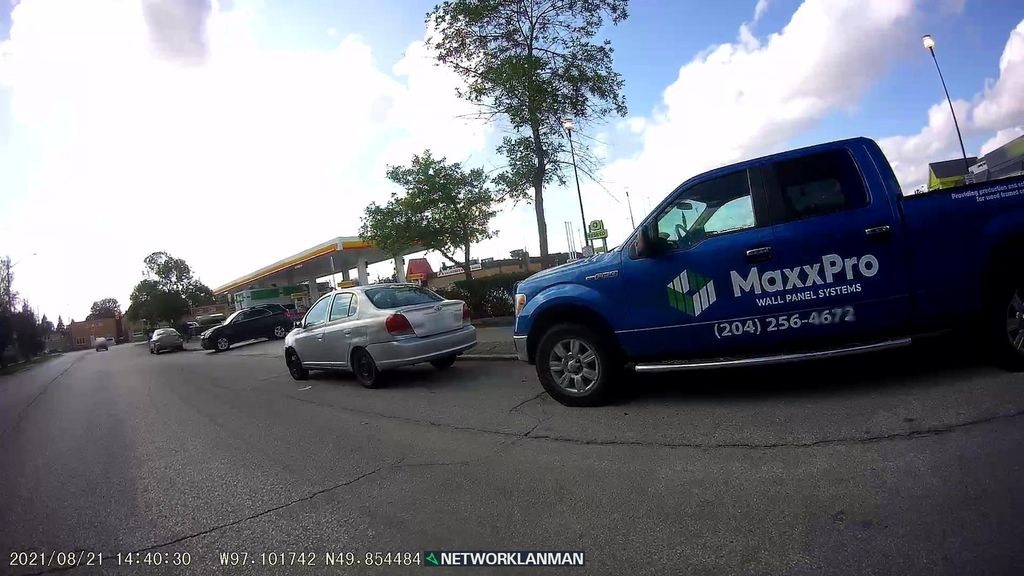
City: winnipeg